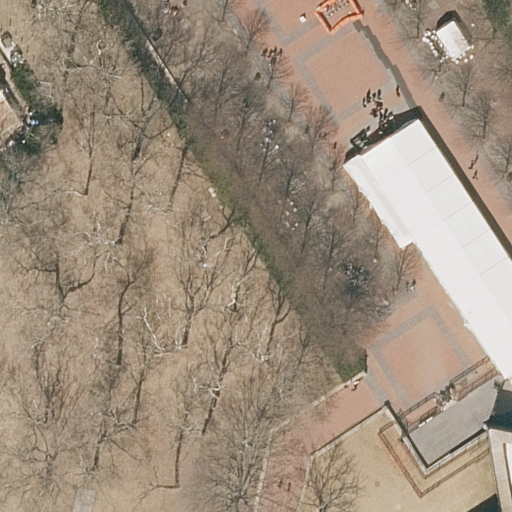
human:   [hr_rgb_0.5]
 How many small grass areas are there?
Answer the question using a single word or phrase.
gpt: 0

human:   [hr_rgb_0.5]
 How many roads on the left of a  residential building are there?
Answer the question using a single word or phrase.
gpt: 1

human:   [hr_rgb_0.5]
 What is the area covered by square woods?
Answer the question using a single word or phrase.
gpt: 0m2

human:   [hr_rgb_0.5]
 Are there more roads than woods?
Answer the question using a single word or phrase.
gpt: no

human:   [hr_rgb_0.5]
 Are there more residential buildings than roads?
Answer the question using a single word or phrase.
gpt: yes

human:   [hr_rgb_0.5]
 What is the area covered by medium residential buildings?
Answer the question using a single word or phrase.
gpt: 0m2

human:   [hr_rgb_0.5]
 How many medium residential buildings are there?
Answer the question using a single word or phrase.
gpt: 0

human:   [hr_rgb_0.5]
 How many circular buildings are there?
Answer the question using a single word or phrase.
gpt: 0

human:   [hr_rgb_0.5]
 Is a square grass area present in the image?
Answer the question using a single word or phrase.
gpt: no

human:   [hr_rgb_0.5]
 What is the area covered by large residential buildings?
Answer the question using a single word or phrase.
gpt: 7255m2

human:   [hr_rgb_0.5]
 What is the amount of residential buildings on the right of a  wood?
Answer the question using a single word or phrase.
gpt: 1

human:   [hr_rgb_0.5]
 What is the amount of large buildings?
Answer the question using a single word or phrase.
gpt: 2

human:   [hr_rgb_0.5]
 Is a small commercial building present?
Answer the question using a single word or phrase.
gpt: no

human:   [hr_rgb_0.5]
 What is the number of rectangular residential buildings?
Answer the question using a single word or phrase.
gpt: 1

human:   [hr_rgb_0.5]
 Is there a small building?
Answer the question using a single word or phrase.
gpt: yes

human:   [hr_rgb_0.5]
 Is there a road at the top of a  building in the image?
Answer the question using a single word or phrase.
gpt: yes

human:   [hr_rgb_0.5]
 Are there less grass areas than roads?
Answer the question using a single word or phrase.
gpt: no

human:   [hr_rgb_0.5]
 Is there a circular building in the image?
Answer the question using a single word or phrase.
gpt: no

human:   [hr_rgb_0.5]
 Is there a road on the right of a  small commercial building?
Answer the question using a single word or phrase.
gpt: no

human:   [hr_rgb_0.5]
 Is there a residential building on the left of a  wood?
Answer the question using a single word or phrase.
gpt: yes

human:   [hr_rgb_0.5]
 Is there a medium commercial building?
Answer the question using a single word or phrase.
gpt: no

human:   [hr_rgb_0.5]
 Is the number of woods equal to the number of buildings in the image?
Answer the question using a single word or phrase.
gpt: no

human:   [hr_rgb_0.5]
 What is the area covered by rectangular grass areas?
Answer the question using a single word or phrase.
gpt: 0m2

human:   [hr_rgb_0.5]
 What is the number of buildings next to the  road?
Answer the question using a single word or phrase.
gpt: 3

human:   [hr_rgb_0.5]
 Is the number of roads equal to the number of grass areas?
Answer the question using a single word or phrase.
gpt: yes

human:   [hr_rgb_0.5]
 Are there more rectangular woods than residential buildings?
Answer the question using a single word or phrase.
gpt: no

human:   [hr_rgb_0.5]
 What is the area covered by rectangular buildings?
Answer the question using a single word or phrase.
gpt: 73m2

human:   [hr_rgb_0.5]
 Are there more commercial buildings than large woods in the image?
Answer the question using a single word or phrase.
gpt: no

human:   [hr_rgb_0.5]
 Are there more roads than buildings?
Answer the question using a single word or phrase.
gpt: no

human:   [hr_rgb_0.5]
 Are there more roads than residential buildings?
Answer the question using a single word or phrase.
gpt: no

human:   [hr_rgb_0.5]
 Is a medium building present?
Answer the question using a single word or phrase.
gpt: no

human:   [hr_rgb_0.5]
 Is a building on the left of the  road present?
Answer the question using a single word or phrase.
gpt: yes

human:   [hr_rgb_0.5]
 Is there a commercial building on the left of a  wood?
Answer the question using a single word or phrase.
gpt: no

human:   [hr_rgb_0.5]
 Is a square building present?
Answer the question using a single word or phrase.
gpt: no

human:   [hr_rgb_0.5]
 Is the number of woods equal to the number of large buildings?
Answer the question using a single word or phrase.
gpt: yes

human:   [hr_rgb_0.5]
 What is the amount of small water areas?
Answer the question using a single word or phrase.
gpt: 0